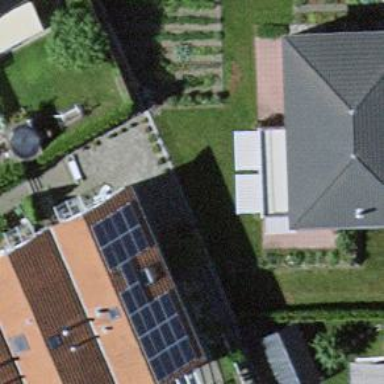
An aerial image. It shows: Solar power generator using photovoltaic method with solar photovoltaic panel types.